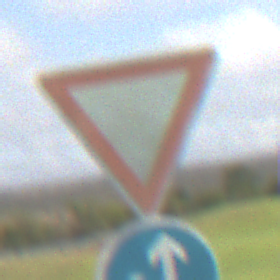
Verkehrszeichen: VorfahrtGewaehren
Zusatzzeichen unten: VorgeschriebeneFahrtrichtungGeradeausOderLinks
Umgebung: Outdoor, Nature
Tageszeit: MorningAfternoon
Wetter: PartlyCloudy
Licht: Natural
Jahreszeit: NotSpecified
Kontrast: HighContrast